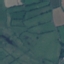
Label: Pasture